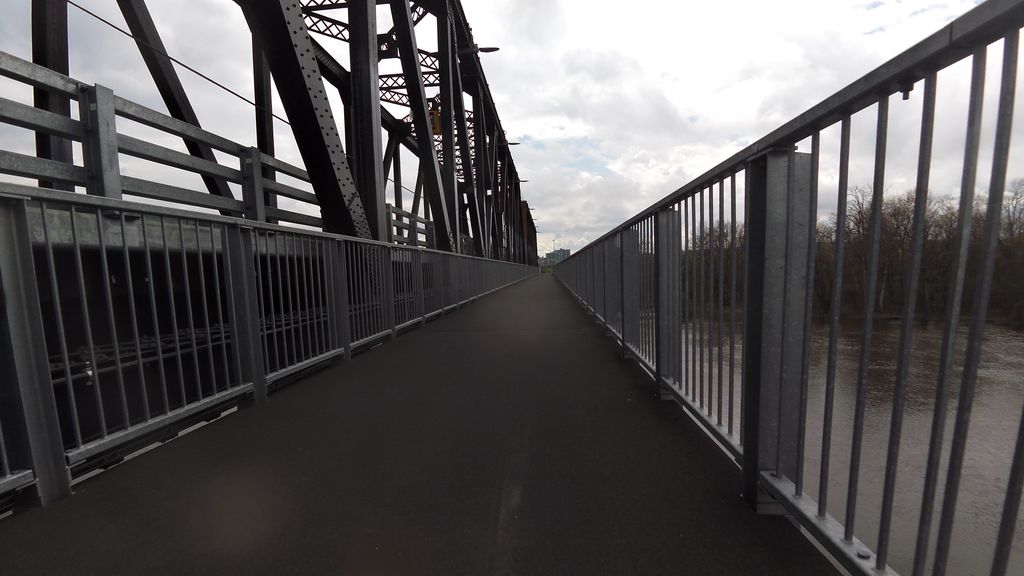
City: ottawa-gatineau